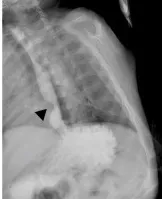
Upper gastrointestinal series.
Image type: radiology (x_ray)